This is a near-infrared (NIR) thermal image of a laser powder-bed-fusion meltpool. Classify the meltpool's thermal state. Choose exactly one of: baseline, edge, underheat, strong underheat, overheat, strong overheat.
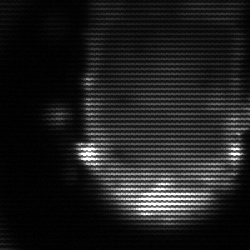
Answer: baseline